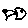
Label: fish